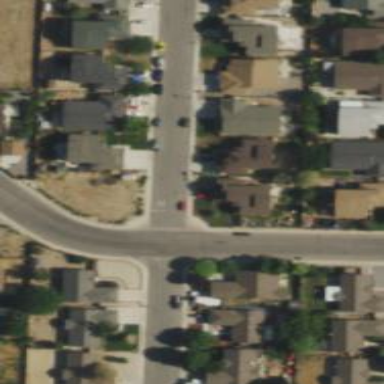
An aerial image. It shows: Residential road with asphalt surface and separate sidewalk.